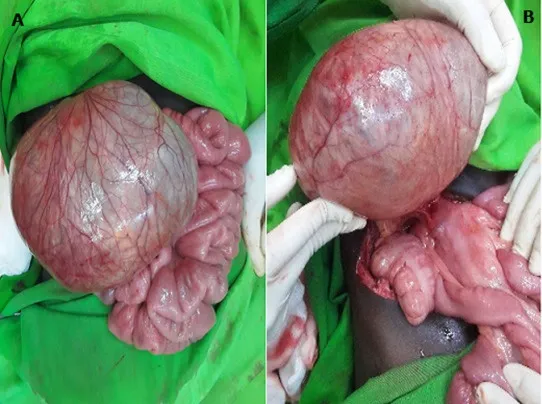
Intraoperative images showing:. Resected specimen of mesenteric cyst, B aspect of the posterior wall of the cyst connected with the root of the mesentery.
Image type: medical_photograph (other_medical_photograph)